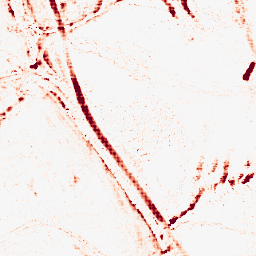
Category: morphological
Decomposition family: morphological_ellipse
Decomposition parameters: operation: opening
width: 5
height: 10
Upsampling method: sinc_hamming
Upsampling parameters: scale: 8
kernel_size: 8
Upsampling scale: 8